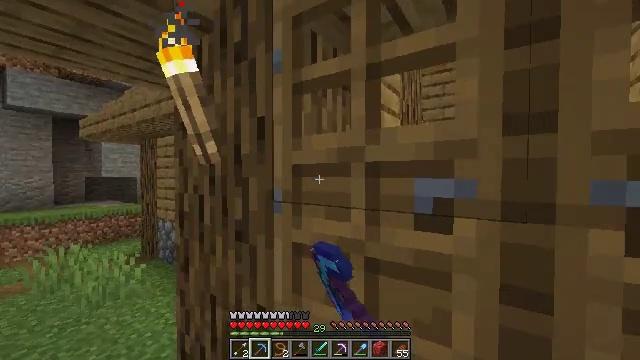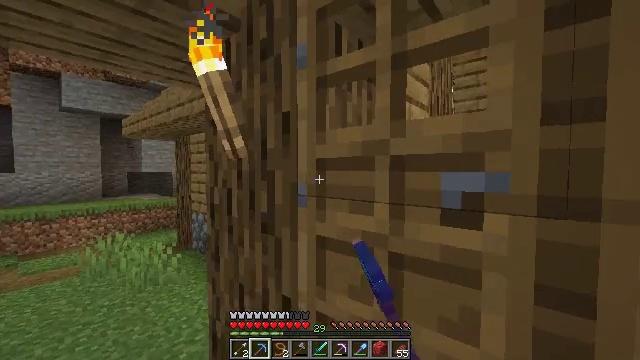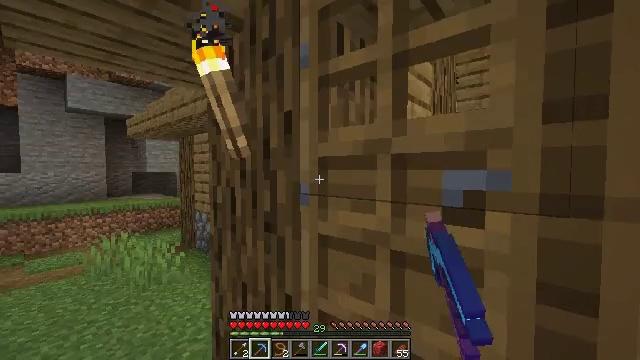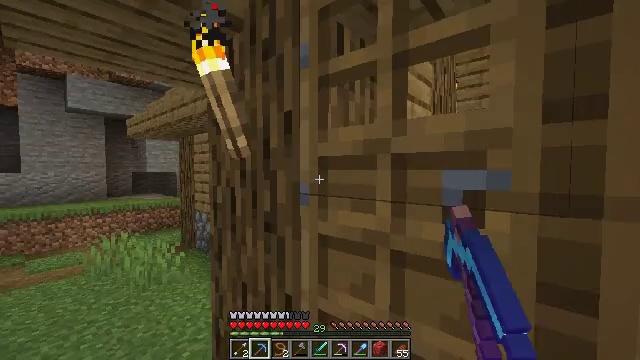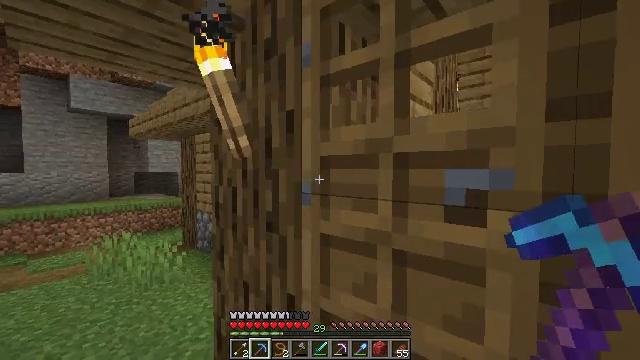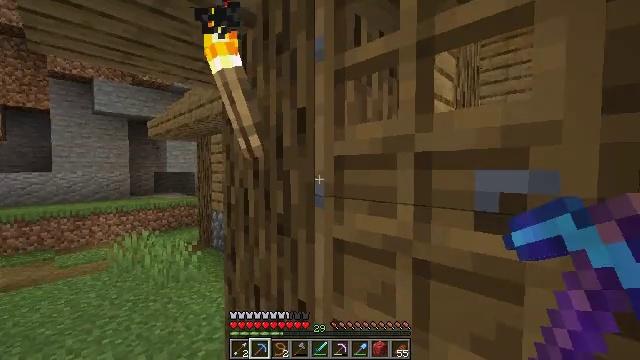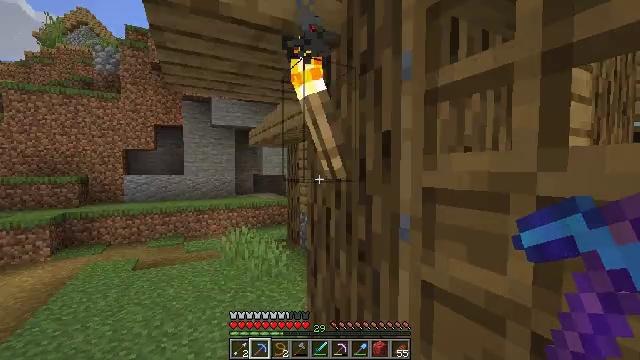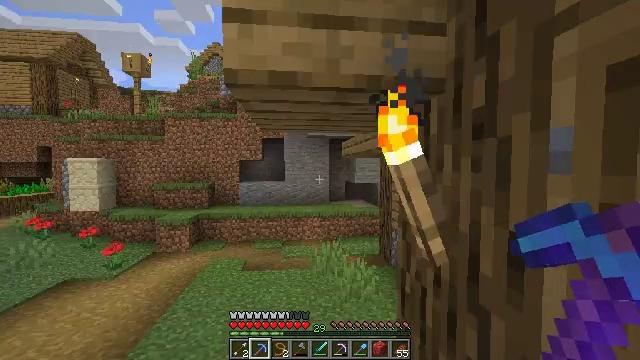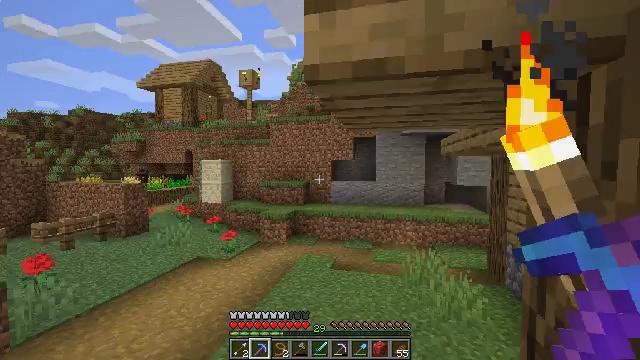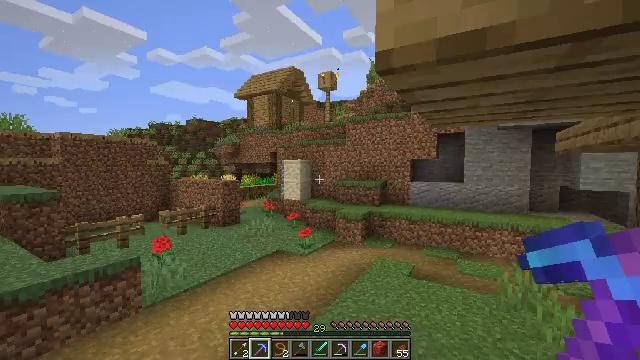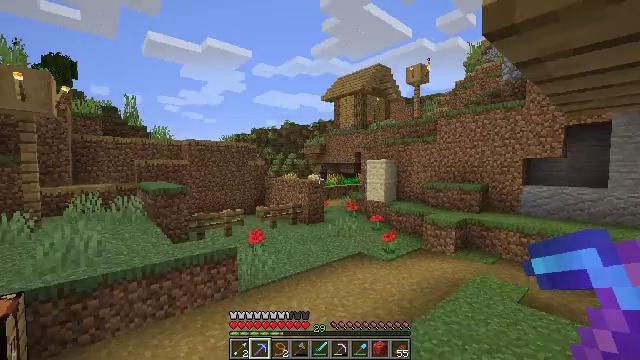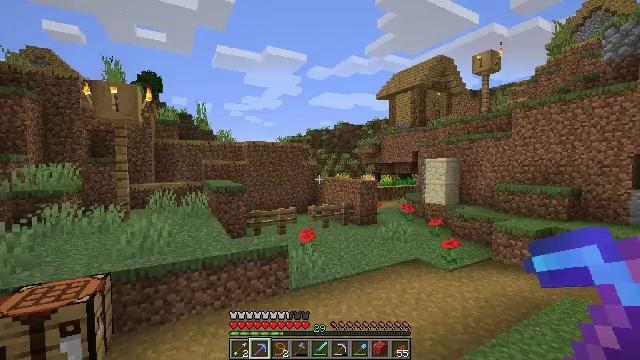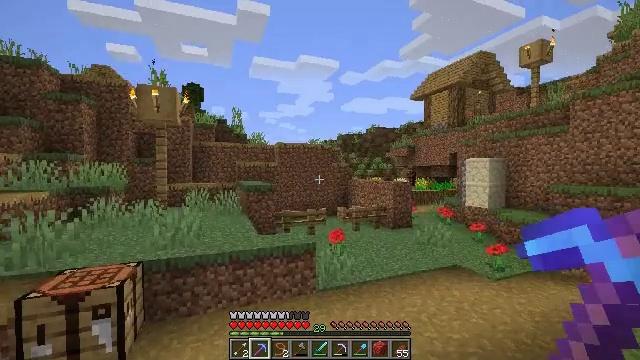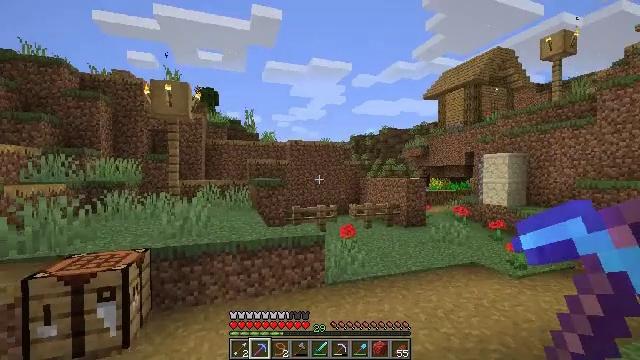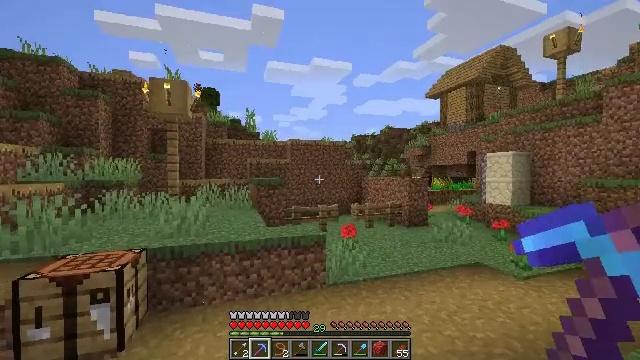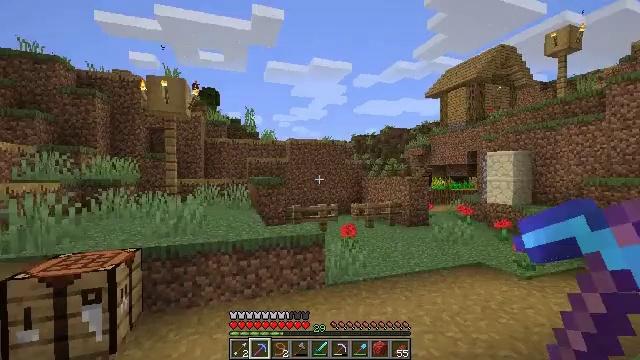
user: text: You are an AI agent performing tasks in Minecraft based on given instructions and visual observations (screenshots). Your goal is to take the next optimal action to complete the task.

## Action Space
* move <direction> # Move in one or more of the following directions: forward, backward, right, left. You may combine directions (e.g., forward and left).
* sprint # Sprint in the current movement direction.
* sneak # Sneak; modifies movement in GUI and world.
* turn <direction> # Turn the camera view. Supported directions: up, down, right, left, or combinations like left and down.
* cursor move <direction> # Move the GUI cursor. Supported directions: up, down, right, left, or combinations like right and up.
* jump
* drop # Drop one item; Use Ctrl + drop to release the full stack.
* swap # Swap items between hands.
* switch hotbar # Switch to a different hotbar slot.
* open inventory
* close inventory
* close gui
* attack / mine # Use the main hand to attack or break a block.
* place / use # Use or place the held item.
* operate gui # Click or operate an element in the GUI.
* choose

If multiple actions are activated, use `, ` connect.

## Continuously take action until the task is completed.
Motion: motion action
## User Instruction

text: Drop a lead.
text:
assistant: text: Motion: turn left and down
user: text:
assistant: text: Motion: no_op
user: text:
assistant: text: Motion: no_op
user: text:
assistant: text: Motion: no_op
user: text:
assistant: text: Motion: move forward, turn left
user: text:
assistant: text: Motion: move forward, turn left
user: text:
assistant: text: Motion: move forward, turn left
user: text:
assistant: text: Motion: move forward, turn left
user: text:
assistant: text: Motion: move forward, turn left
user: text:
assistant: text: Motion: move forward, turn left
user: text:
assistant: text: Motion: move forward, turn left
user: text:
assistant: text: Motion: move forward, turn left and up
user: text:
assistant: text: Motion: move forward, turn left
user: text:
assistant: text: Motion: move forward
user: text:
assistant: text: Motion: move forward
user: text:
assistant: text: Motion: move forward
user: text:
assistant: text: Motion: open inventory
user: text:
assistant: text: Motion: open inventory
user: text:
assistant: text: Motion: open inventory
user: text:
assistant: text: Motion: no_op
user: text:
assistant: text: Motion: no_op
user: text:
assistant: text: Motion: cursor move right
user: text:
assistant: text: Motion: no_op
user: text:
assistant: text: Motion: no_op
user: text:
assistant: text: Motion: no_op
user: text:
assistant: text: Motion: no_op
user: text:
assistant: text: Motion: no_op
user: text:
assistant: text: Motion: no_op
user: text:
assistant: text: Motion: no_op
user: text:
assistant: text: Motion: cursor move down